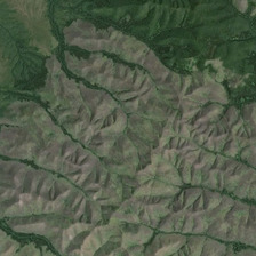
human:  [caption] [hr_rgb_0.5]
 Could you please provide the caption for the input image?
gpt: There are many rivers in the mountains.

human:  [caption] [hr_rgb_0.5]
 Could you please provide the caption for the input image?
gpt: There is a river

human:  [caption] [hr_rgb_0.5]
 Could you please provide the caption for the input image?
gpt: There are many rivers on the mountain.

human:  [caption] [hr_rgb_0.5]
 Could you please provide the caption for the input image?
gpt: There are a lot of rivers in the mountain.

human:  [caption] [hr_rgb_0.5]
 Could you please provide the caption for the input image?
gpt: There are many rivers on the mountain.